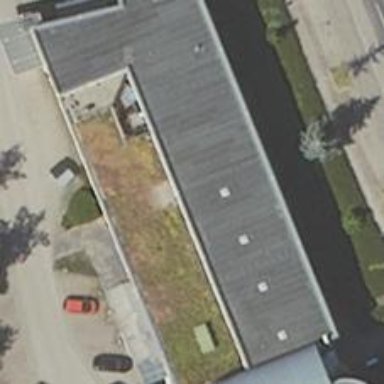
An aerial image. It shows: Outdoor shop.